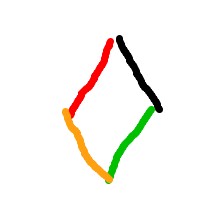
Shape: rhombus